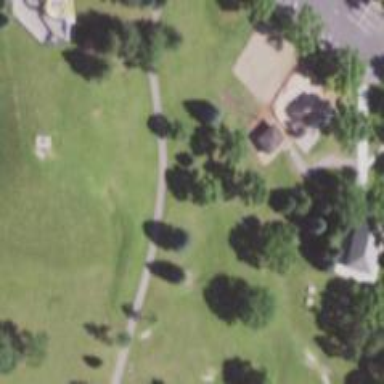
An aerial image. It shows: Disc golf tee area.